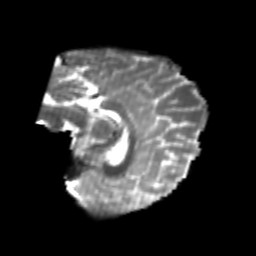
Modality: T2w
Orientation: sagittal
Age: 22
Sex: female
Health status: healthy
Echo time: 0.074 s